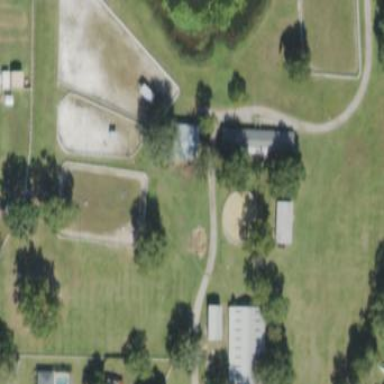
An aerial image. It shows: Commercial area designed for horse riding.